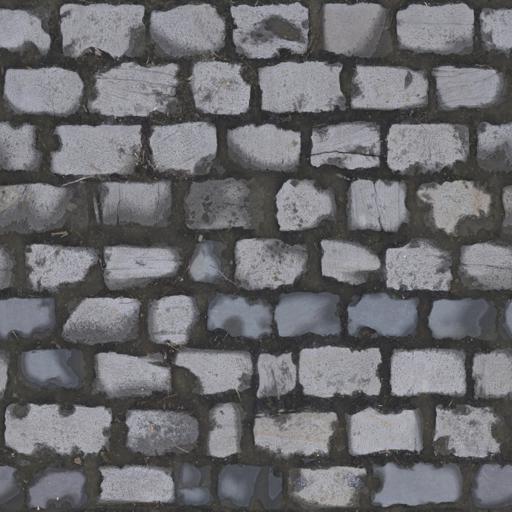
Tags: medival pavement paving stones puddles wet